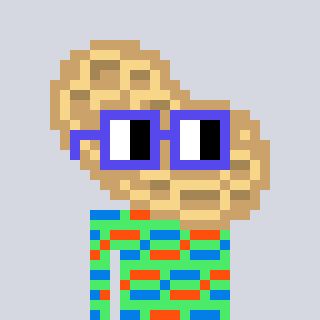
a pixel art character with square blue glasses, a peanut-shaped head and a teal-colored body on a cool background